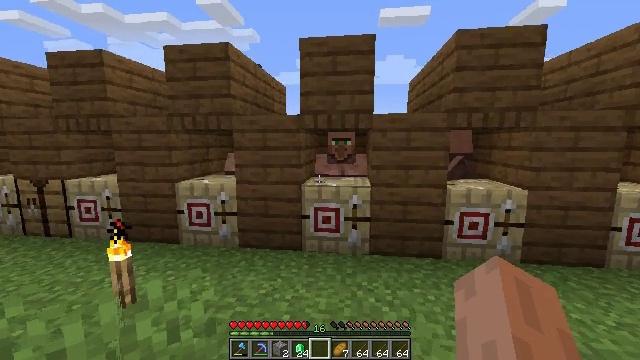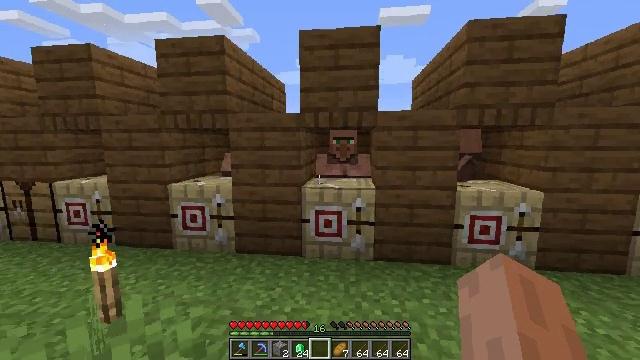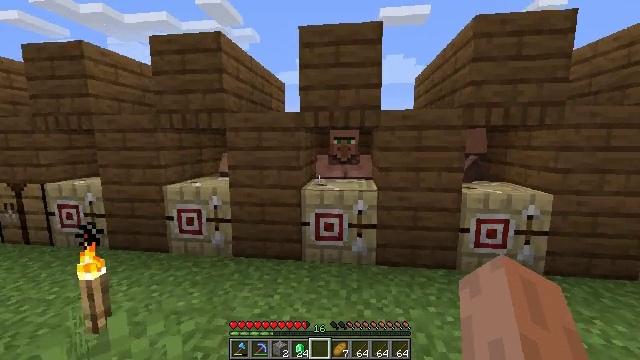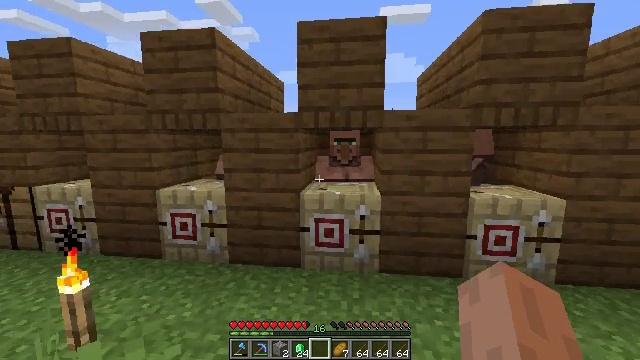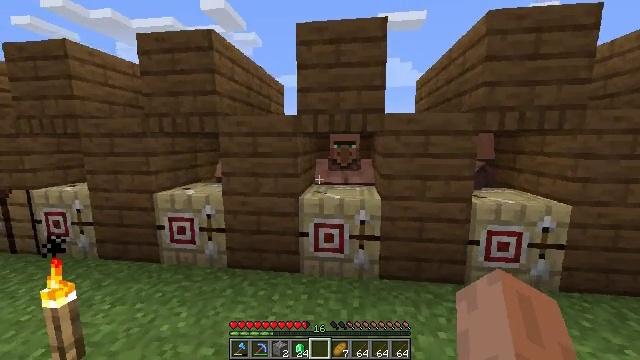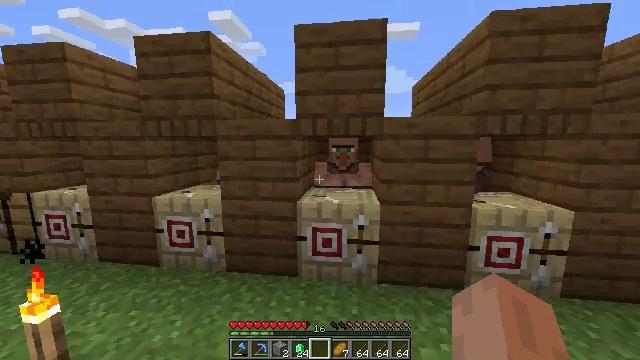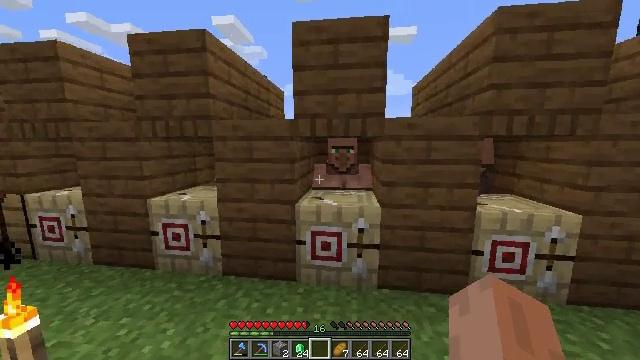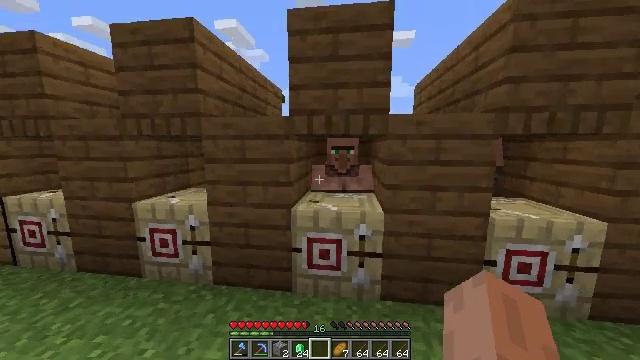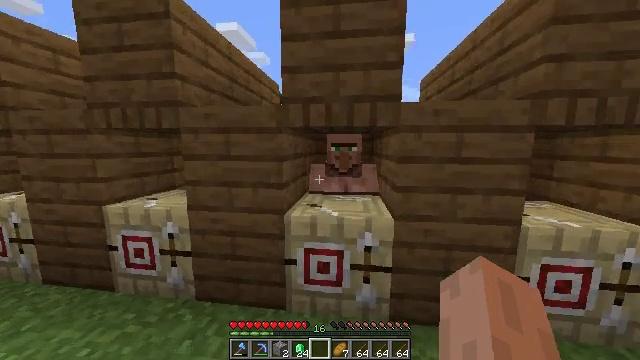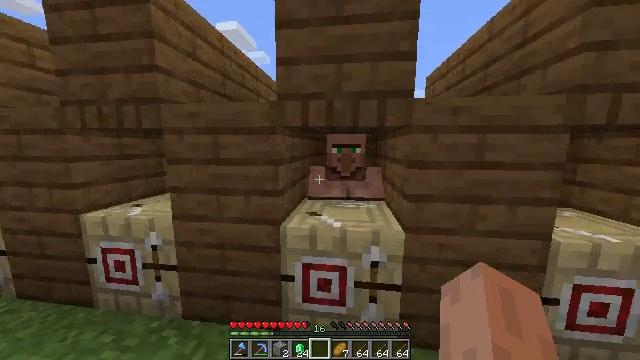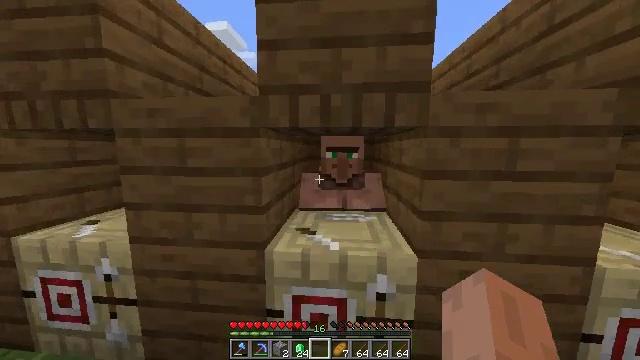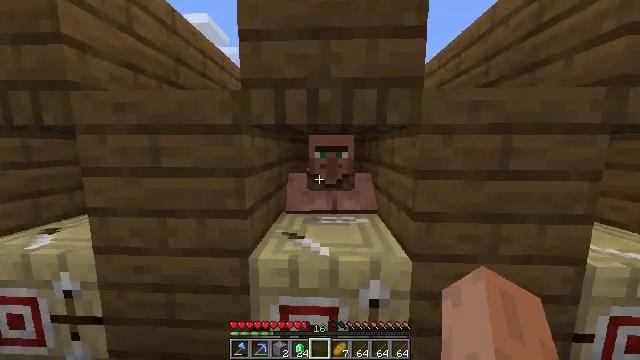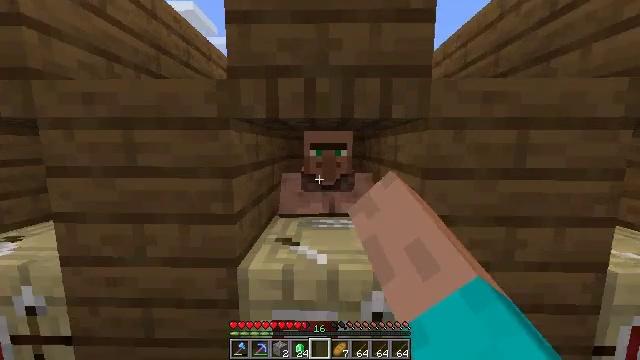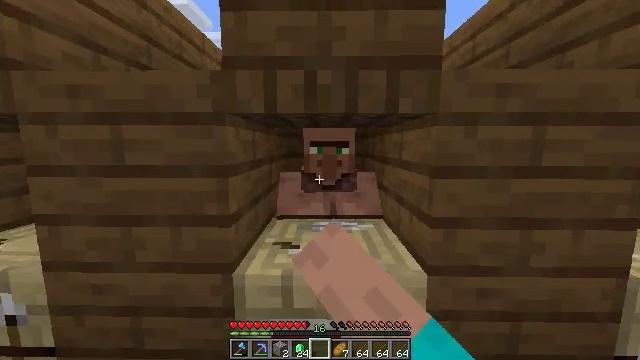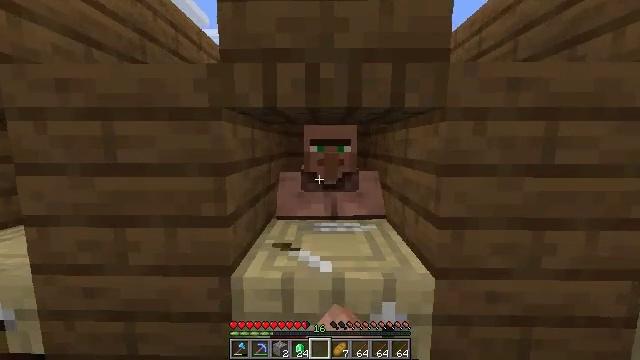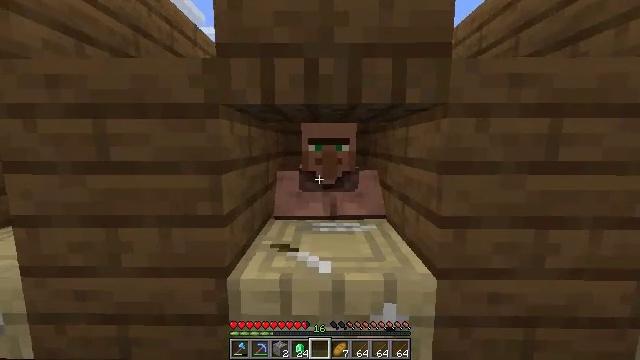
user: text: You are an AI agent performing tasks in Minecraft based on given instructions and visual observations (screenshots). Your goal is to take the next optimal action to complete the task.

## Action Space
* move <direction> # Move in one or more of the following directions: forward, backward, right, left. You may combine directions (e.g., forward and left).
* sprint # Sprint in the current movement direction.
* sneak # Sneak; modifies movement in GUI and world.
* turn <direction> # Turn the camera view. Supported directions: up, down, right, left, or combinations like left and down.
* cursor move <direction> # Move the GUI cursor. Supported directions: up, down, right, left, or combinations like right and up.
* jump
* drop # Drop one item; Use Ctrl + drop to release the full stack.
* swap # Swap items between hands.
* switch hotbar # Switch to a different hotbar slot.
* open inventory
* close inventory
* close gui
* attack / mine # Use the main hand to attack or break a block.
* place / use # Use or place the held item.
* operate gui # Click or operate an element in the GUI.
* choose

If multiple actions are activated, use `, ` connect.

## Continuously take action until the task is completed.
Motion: motion action
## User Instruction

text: Mine the spruce trapdoor by breaking it.
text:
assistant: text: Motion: move forward
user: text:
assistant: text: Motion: no_op
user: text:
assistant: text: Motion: move forward
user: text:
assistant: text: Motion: move forward
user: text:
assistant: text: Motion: move forward
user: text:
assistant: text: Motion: move forward
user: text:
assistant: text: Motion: move forward
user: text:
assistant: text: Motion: move forward
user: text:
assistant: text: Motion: move forward
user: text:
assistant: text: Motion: turn right
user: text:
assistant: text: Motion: turn right, use / place
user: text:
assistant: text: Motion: turn right, use / place
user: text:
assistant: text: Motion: use / place
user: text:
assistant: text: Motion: use / place
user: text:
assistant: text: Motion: no_op
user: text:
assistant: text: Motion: move forward
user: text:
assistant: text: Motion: move forward
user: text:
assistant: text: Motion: no_op
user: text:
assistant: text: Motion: no_op
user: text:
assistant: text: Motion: move back
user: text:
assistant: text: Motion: move back
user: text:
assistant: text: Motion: move back, turn left
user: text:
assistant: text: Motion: move back, turn left and up
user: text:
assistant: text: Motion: move back
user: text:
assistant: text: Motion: move back
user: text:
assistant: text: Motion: move back, turn down
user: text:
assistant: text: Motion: move back, turn left and down
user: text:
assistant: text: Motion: move back
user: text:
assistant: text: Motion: move back and move left
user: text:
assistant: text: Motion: move back and move left